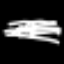
Label: line